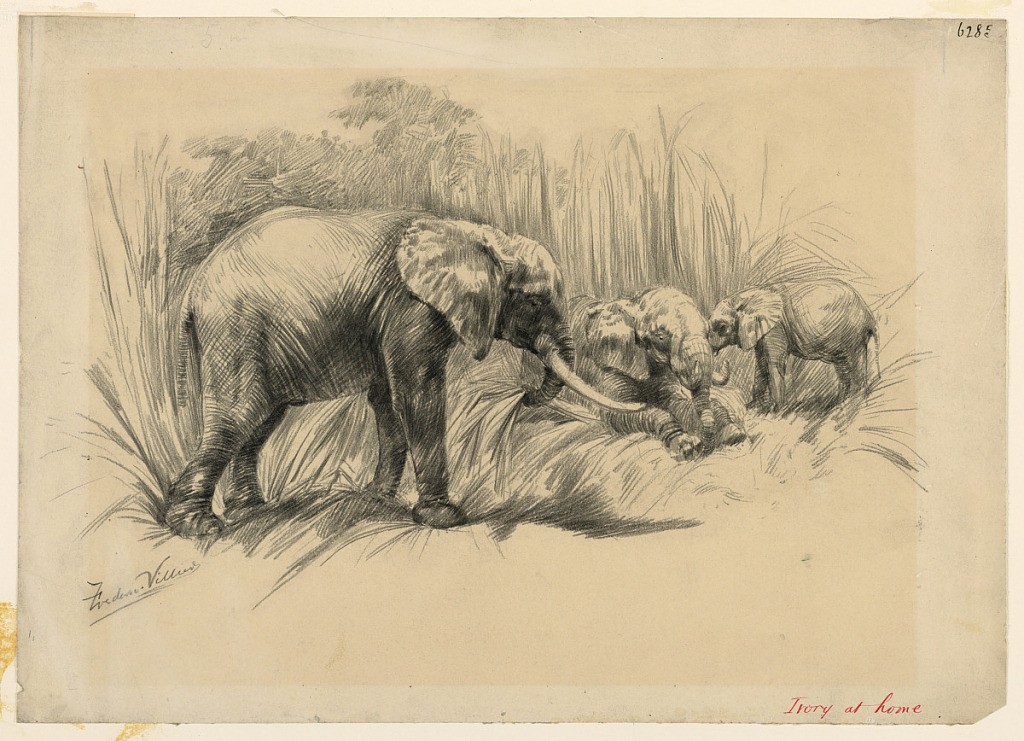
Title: Ivory at Home
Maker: Frederic Villiers, English, 1852–1922
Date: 1890
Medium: Black crayon on paper
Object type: Drawing
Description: Three elephants, one standing left, eating grass.